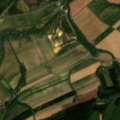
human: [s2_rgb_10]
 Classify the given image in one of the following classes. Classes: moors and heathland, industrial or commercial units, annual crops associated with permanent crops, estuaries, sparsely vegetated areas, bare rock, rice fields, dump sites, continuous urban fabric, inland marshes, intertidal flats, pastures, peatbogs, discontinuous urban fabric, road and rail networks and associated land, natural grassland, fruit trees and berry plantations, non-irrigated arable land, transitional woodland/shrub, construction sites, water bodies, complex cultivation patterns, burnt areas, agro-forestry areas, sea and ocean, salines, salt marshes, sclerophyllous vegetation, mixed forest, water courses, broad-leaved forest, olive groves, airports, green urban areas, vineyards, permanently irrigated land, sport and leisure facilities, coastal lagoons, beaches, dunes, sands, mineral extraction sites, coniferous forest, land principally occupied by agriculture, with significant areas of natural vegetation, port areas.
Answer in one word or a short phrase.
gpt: non-irrigated arable land, land principally occupied by agriculture, with significant areas of natural vegetation, broad-leaved forest, mixed forest